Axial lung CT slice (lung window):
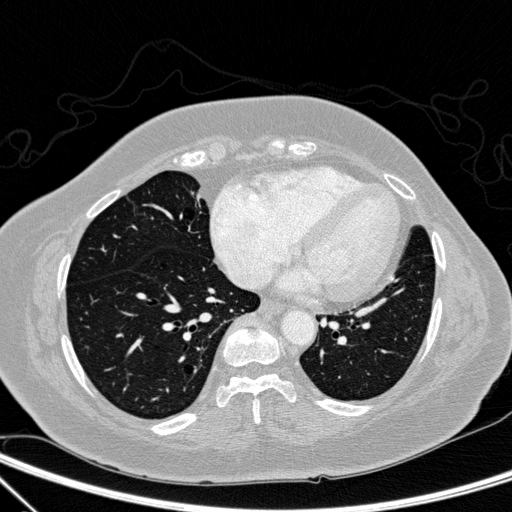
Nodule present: no